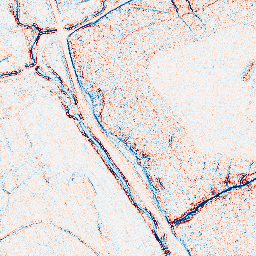
Category: edge_preserving
Decomposition family: anisotropic_diffusion
Decomposition parameters: iterations: 5
kappa: 30
gamma: 0.05
Upsampling method: sinc_hamming
Upsampling parameters: scale: 4
kernel_size: 16
Upsampling scale: 4